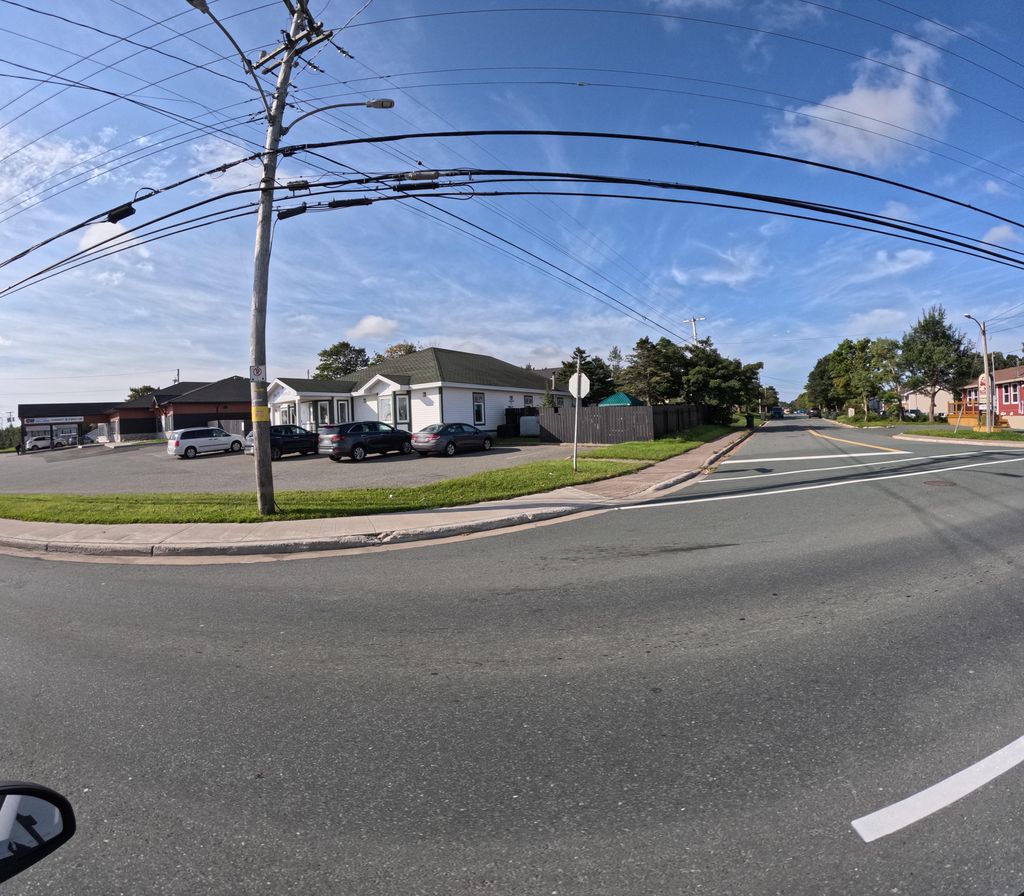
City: st_johns